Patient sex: F
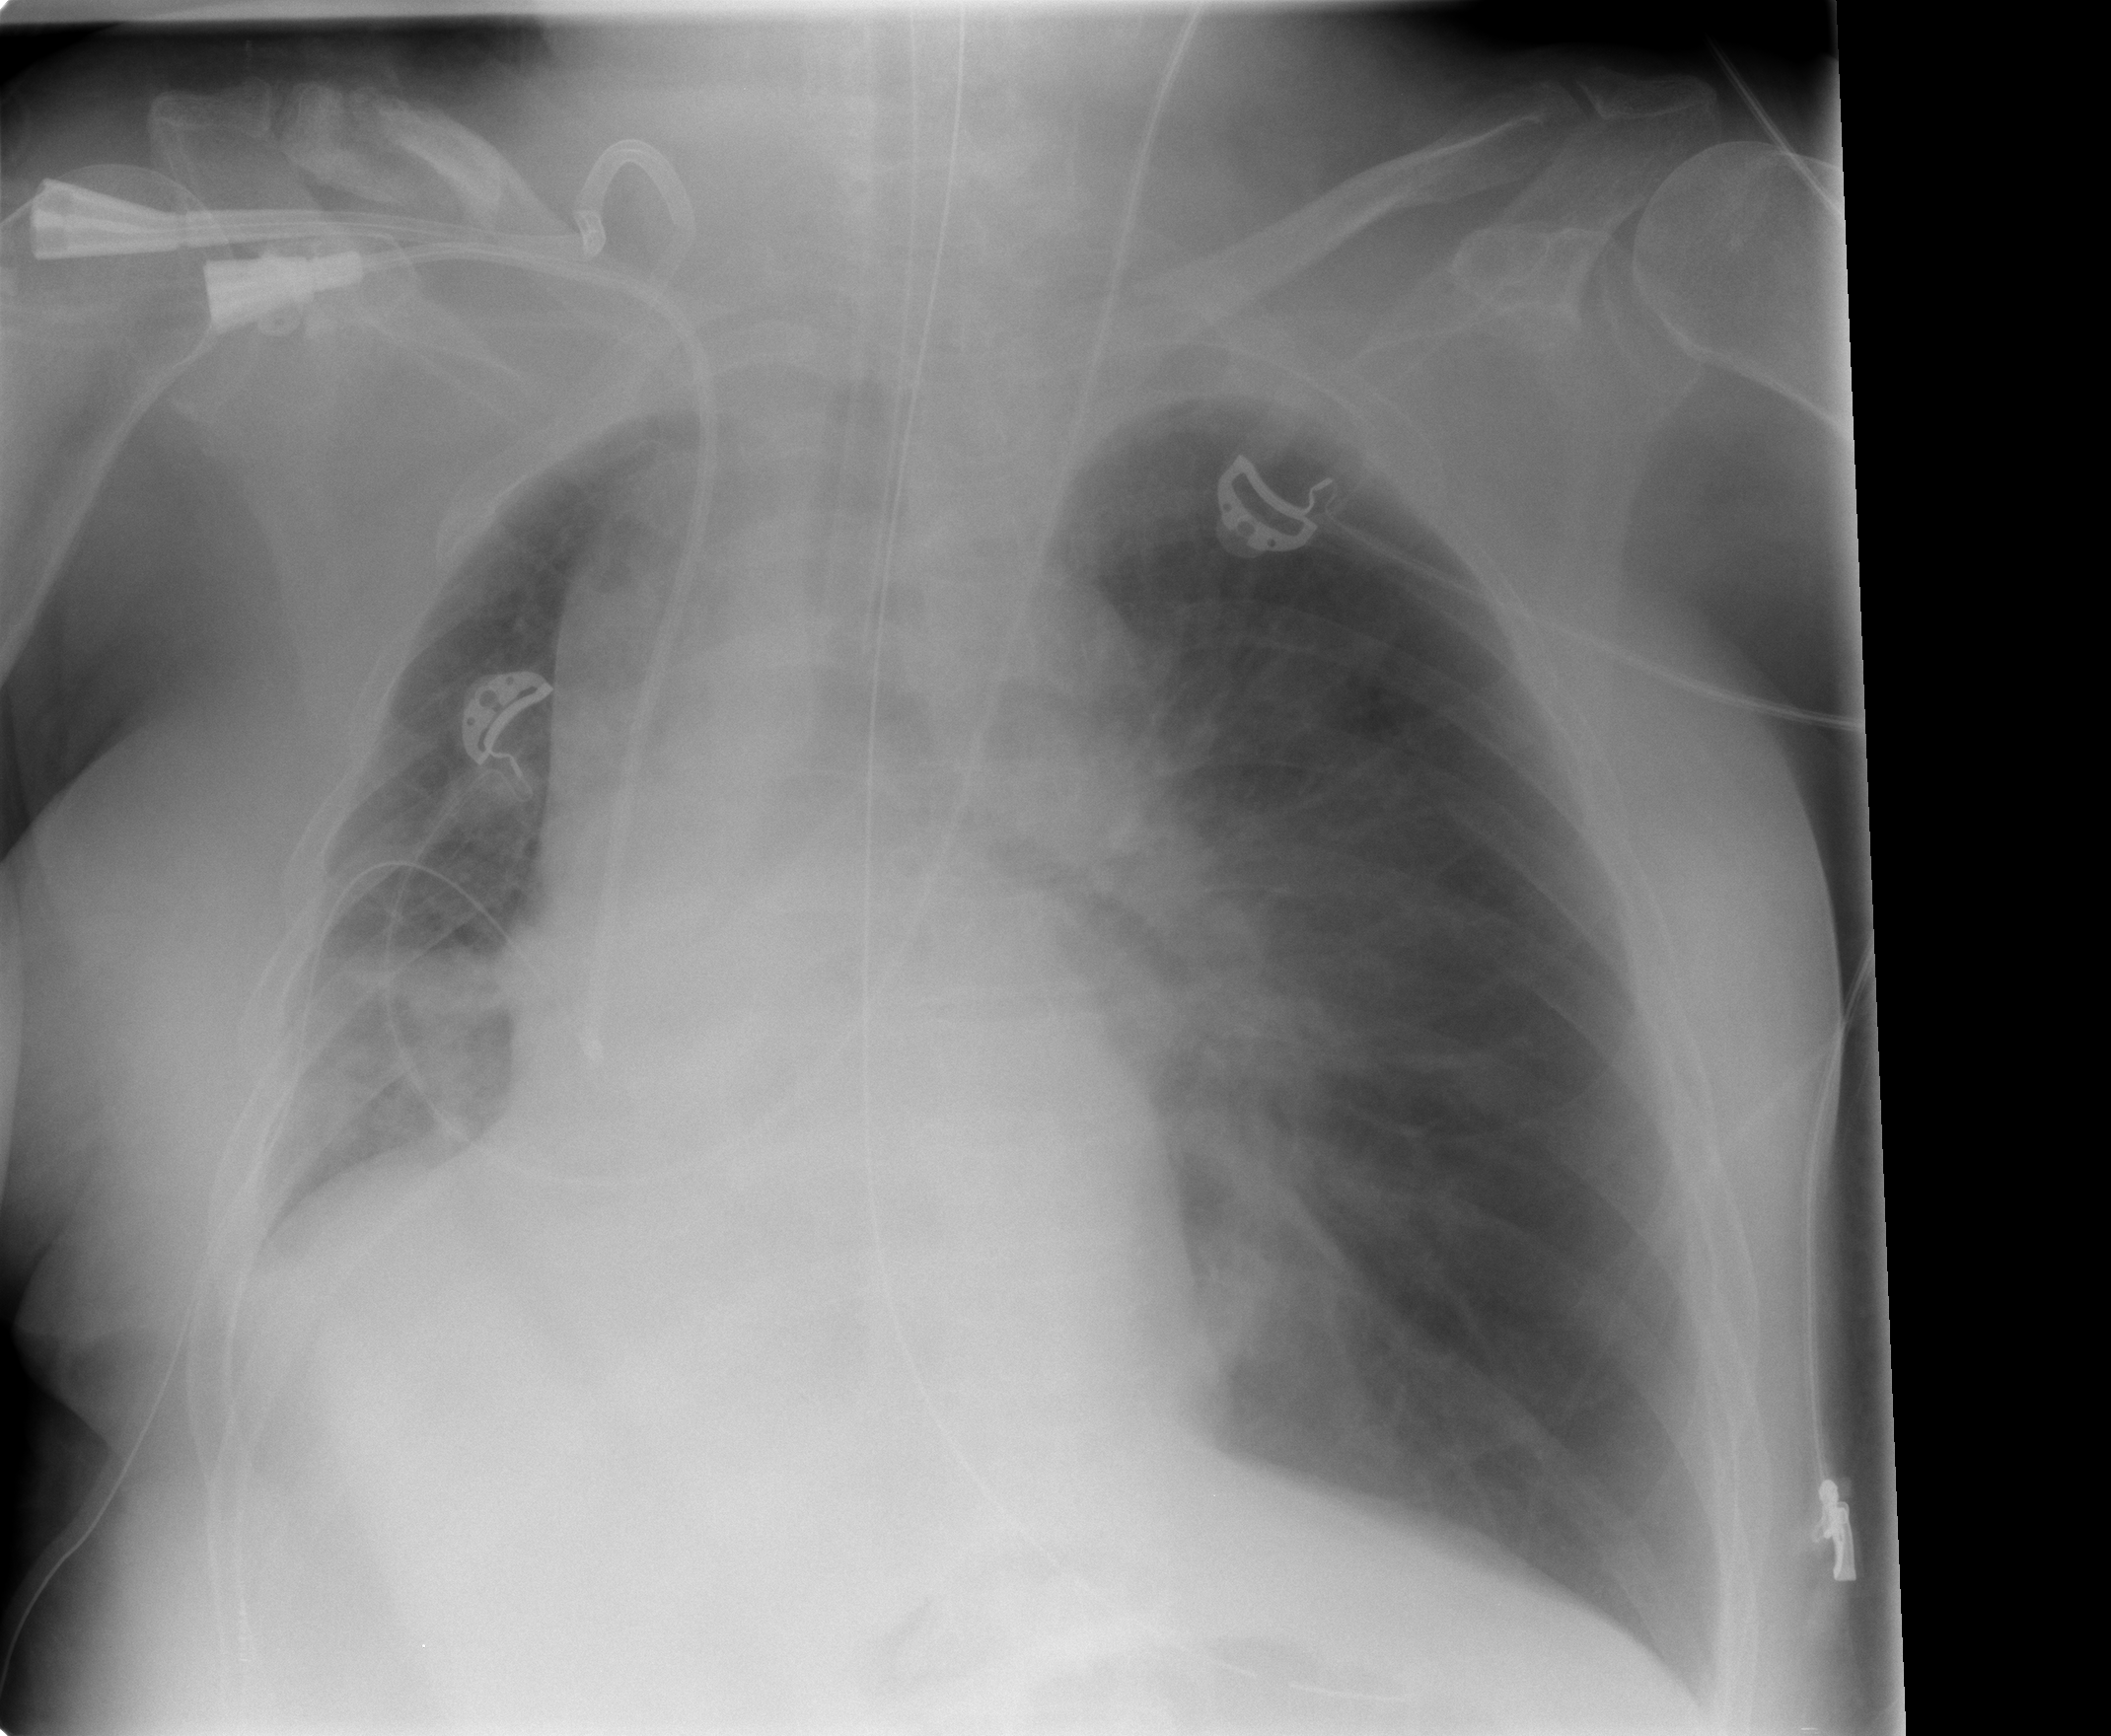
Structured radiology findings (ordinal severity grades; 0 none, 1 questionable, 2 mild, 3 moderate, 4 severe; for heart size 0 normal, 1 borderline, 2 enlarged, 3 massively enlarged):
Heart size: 0
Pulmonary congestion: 0
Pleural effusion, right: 0
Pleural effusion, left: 0
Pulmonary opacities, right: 1
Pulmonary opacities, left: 0
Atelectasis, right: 2
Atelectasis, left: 0